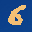
Label: 6